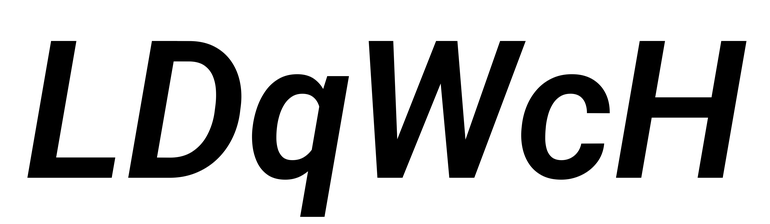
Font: Roboto-Italic_SemiBold_Italic